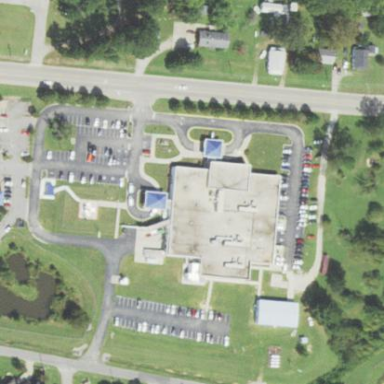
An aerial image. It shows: Hospital building.